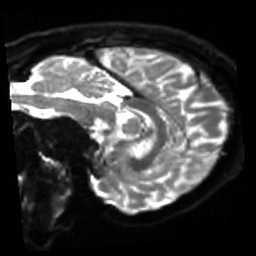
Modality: sbref
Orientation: sagittal
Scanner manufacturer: siemens
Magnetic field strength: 3 T
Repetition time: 4 s
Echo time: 0.0594 s